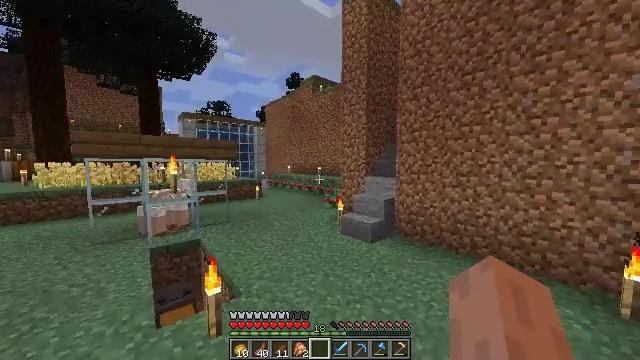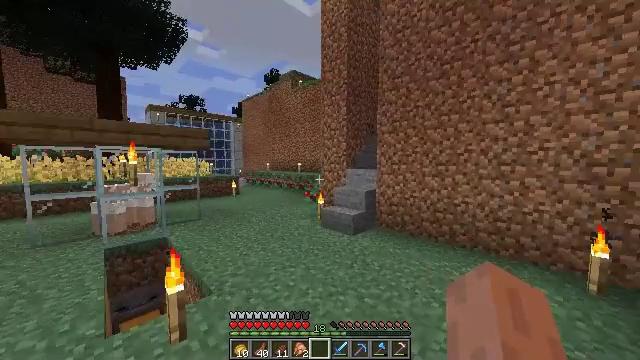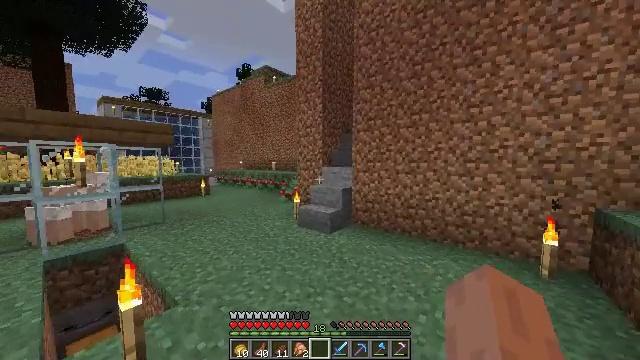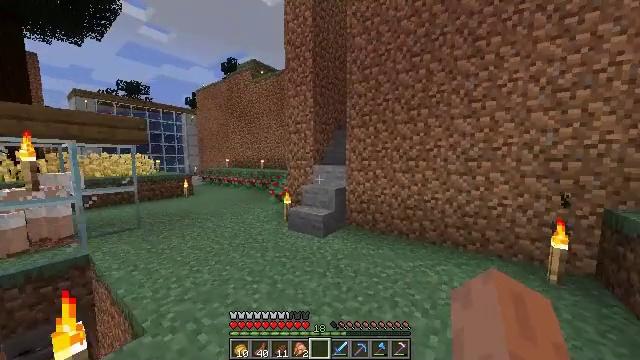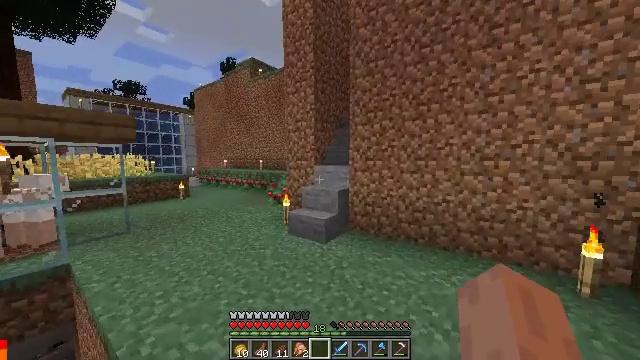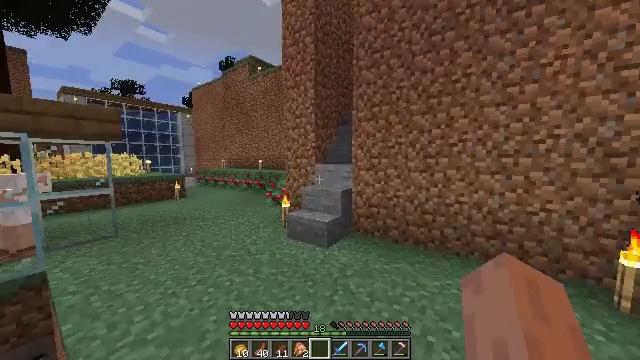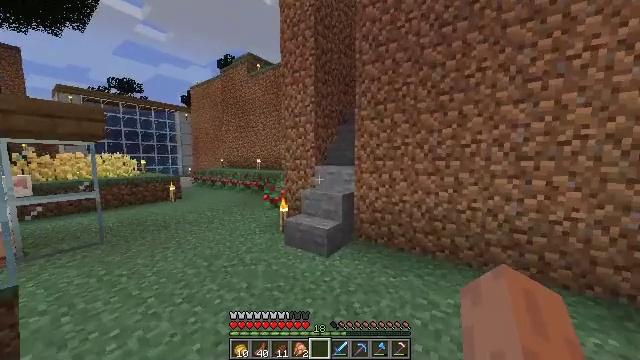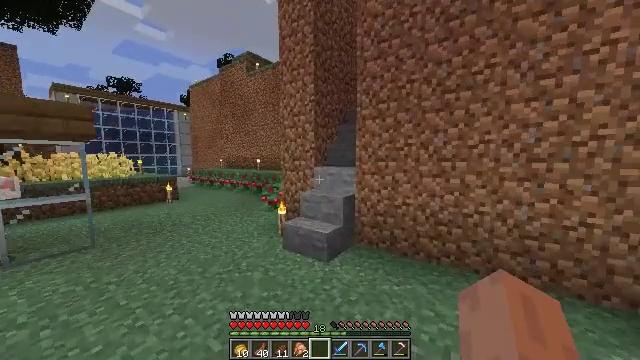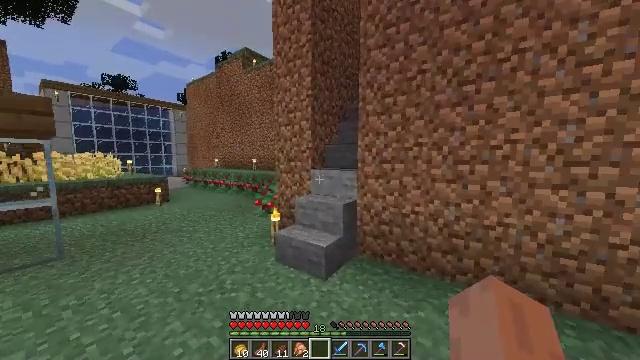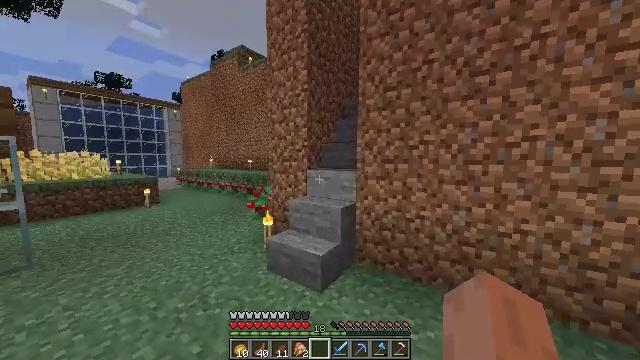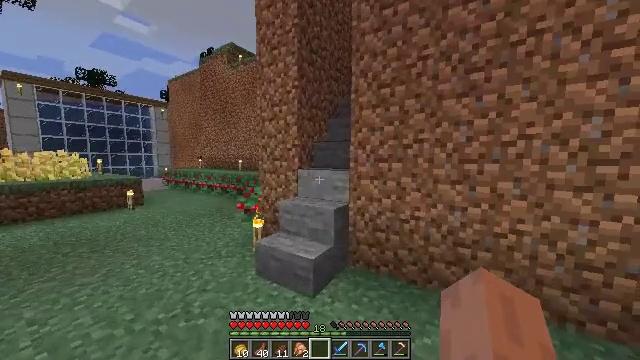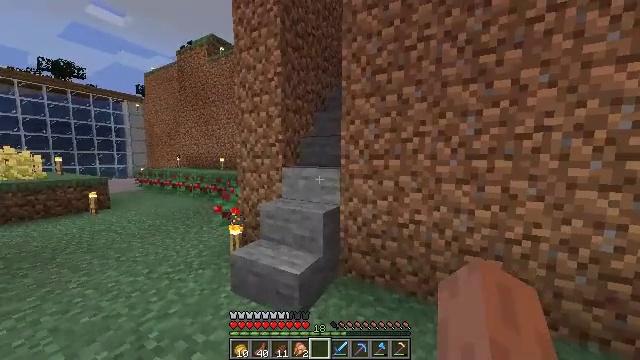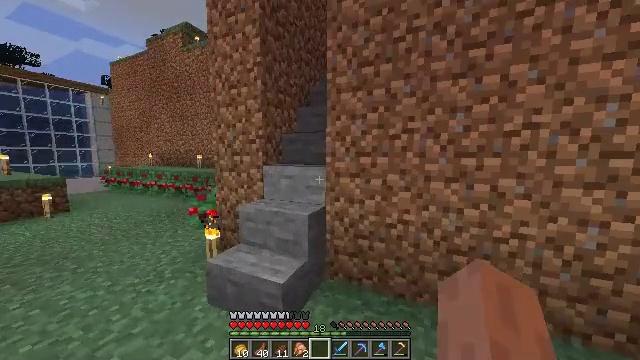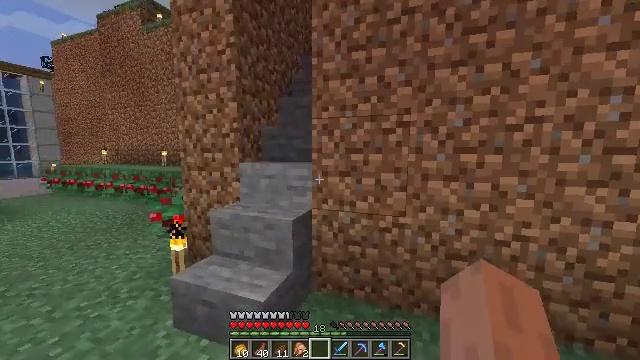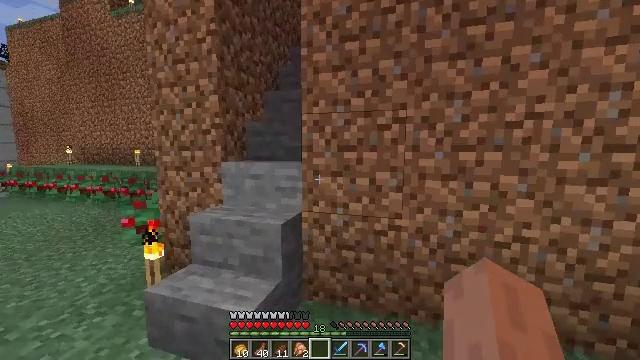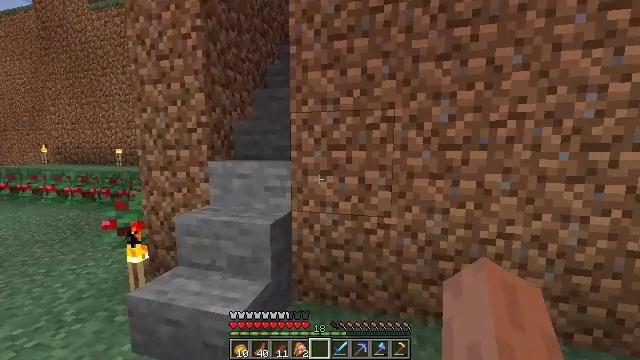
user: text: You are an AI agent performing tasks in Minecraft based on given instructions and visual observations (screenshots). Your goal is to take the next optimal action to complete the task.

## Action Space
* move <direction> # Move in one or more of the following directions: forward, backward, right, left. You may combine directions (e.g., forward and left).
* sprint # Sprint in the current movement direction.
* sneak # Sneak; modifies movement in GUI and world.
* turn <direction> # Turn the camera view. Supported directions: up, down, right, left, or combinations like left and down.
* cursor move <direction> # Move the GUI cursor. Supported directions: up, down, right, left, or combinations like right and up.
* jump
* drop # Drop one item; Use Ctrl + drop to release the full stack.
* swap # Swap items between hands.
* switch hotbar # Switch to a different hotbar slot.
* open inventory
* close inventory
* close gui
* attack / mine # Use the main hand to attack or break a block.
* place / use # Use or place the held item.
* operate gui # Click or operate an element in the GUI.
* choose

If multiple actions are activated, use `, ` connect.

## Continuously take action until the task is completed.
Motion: motion action
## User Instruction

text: Harvest carrots from the farmland.
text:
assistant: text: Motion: move forward, turn right
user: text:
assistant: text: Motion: move forward, turn right
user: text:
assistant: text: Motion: move forward, turn right
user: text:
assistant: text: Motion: move forward
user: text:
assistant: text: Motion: move forward, sprint
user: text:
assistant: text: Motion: move forward, sprint
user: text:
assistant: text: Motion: move forward, sprint
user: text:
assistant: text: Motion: move forward, sprint
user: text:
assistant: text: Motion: move forward, sprint
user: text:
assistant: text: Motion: move forward, turn right
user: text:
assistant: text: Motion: move forward, turn right
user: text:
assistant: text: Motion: turn right
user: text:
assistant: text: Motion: turn right
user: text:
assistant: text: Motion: turn right
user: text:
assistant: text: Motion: turn right
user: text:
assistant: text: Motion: turn right
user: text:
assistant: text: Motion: no_op
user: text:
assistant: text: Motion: no_op
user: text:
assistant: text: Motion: no_op
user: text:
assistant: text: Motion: no_op
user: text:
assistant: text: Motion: move left, turn right
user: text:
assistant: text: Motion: move forward and move left
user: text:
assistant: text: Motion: move forward and move left, turn up
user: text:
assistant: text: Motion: move forward and move left, turn left and up
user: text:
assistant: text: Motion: move forward and move left, turn left
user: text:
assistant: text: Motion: move forward and move left
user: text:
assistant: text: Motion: move forward and move left
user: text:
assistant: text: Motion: move forward and move left, turn right
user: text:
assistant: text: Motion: move forward, turn right
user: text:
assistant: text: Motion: move forward, turn right and up